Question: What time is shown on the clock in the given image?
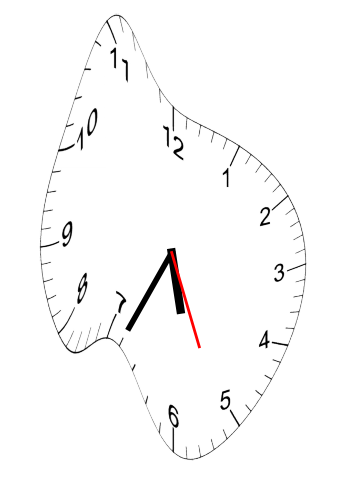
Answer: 05:34:26